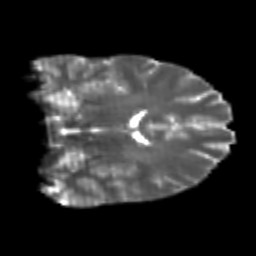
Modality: T2w
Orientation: coronal
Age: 20
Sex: male
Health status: healthy
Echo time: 0.074 s